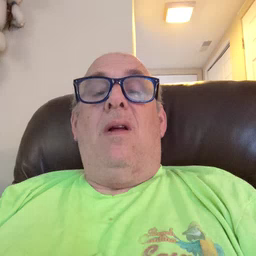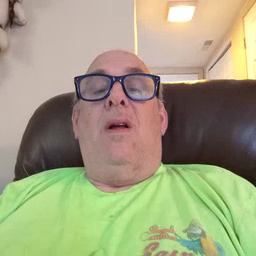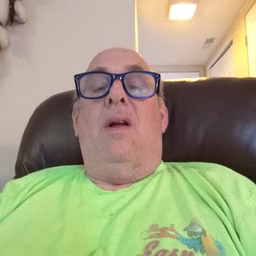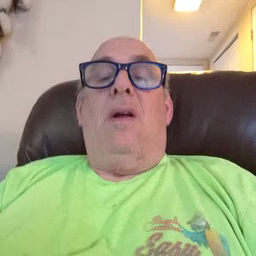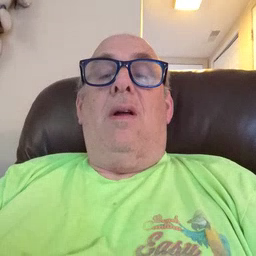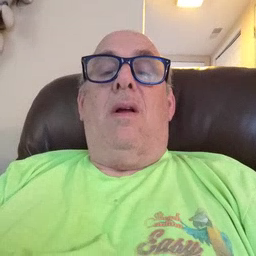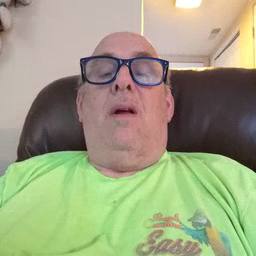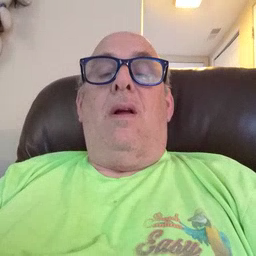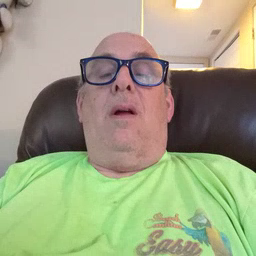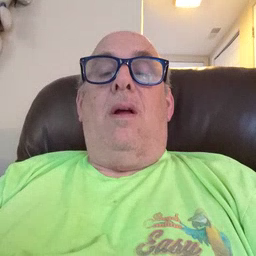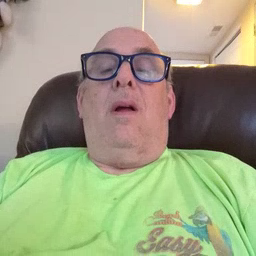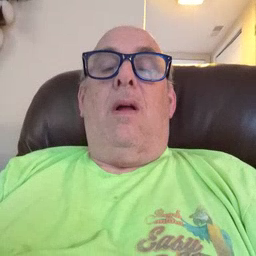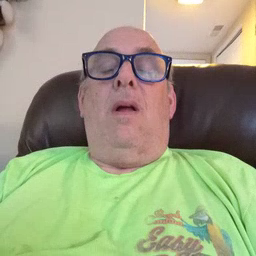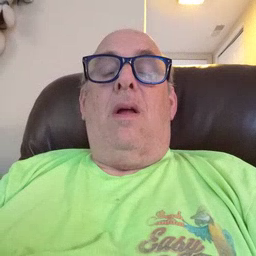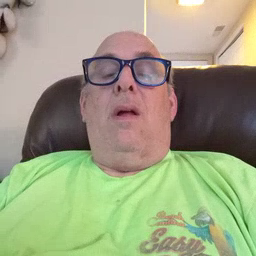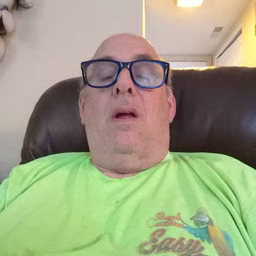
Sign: many